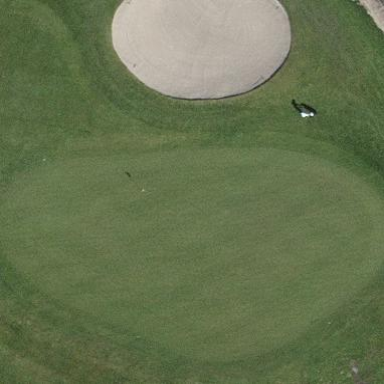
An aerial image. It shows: Golf green.